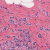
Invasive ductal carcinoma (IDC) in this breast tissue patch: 1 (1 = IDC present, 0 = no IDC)